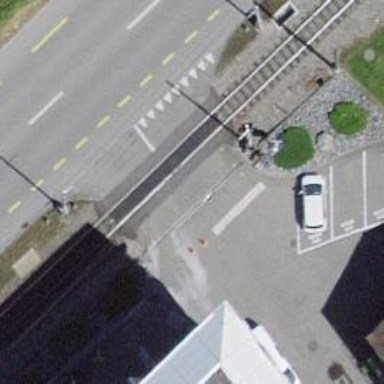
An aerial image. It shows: Railway level crossing.